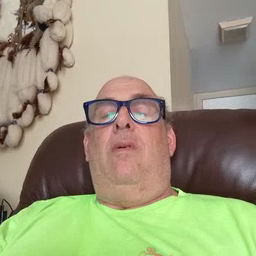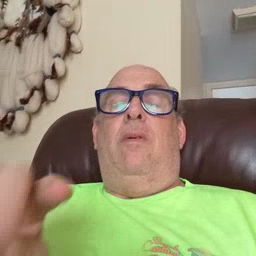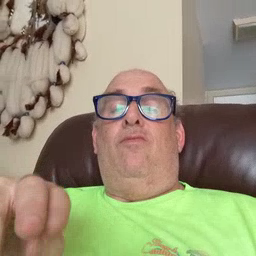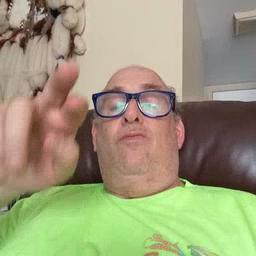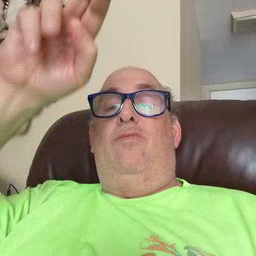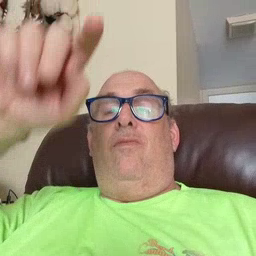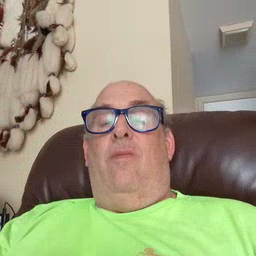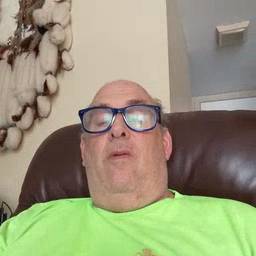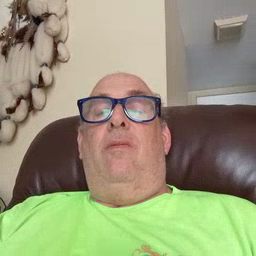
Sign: stairs